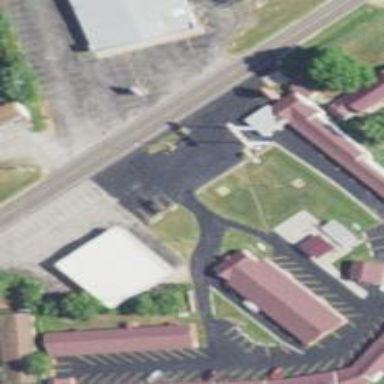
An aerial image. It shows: Motel building.